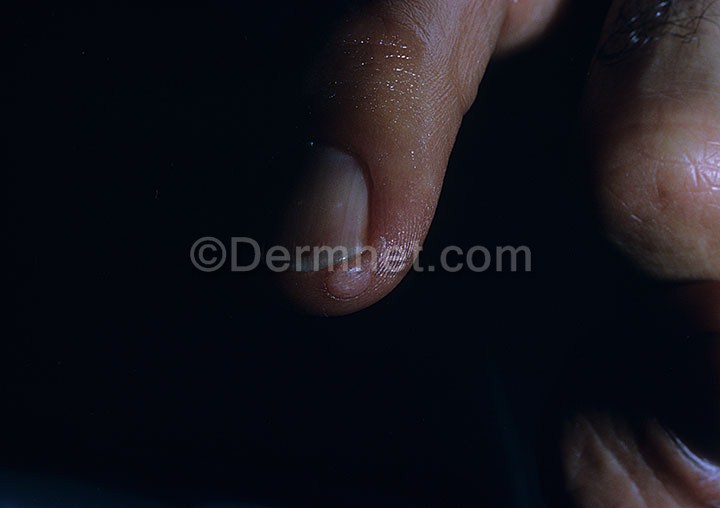
Disease: Seborrheic Keratoses and other Benign Tumors